Question: I have been searching for a way to add a custom multiselect to my create/edit form in the sonata bundle.
The field should looks like this:

In the documentation (<URL> they speak of the addType function. Although this function is not present.
Can someone tell me
And provide a more detailed explanation on
Thanks for the help
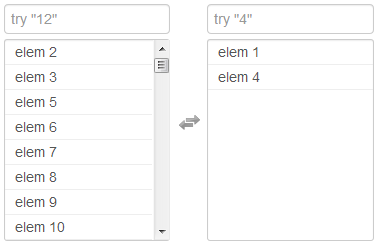
Answer: You can set . like.
'''
$formMapper
->add('name',null,array('label'=>'Namer'))
->add('customFiled',null,array('required'=>false,'mapped'=>false))//Costom fields
->end();
'''